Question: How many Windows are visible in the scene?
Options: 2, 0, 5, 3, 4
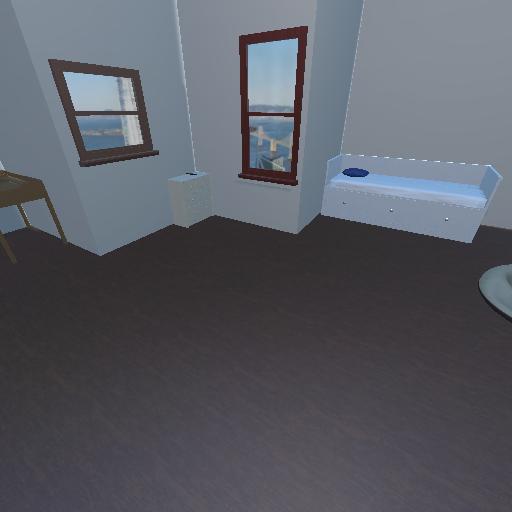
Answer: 2